Field crop: tomato
Growth stage: 1
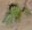
Species: solanum